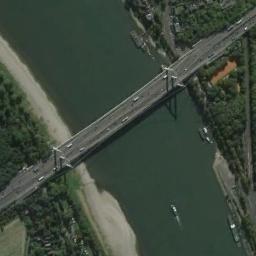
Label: bridge